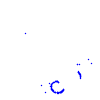
Particle: kaon